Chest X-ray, PA view. Patient: 35 years old, sex F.
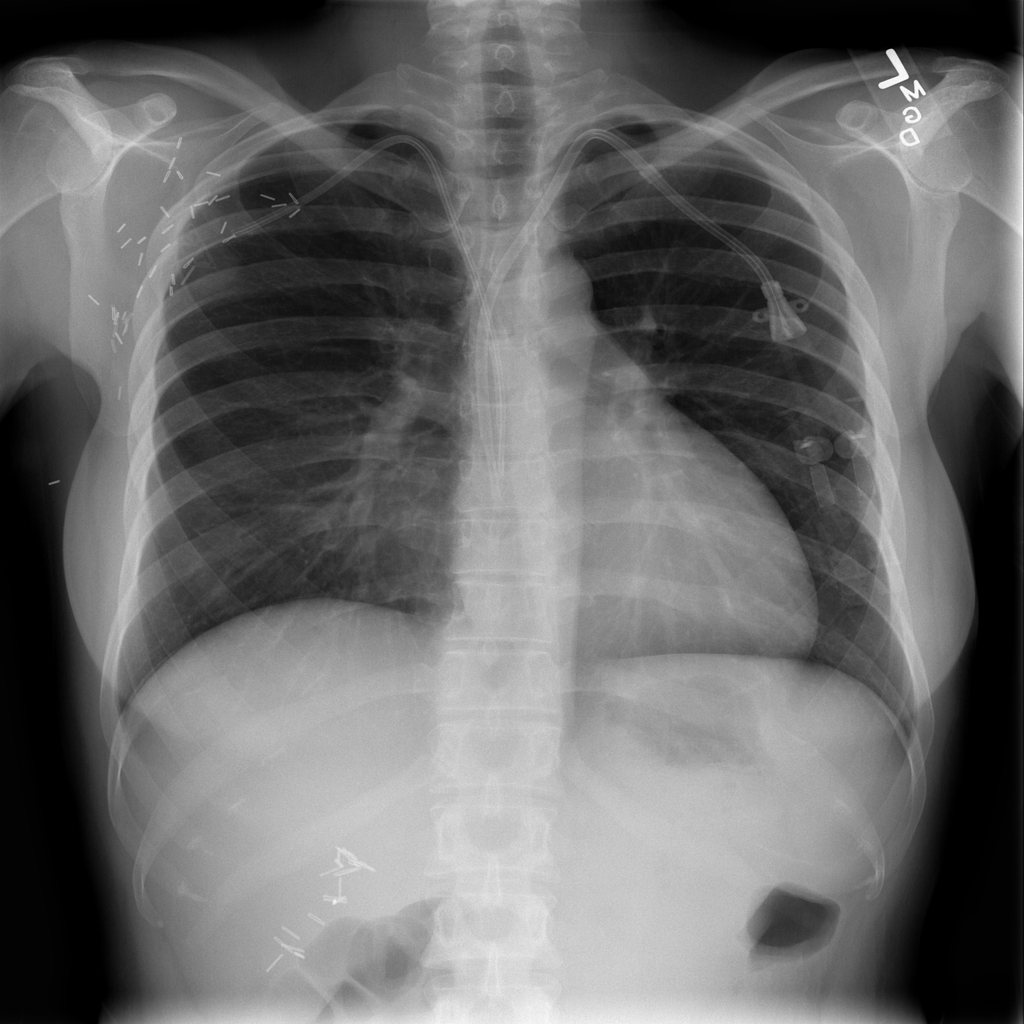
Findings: No Finding